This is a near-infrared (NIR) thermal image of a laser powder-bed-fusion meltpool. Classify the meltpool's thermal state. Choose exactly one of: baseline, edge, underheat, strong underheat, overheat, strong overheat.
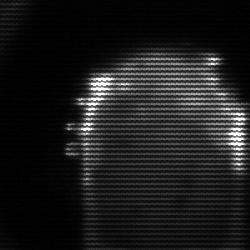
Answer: baseline